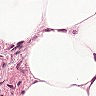
Metastatic tissue present: no